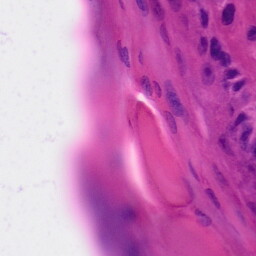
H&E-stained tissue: Skin